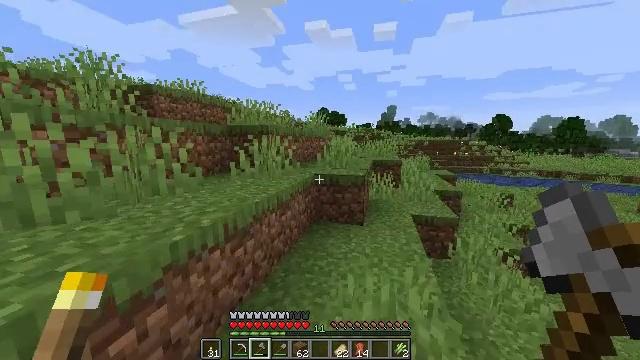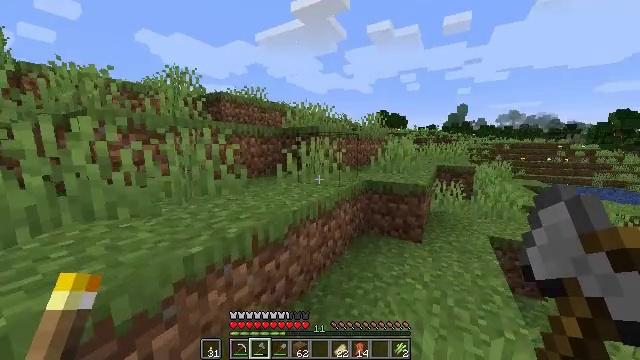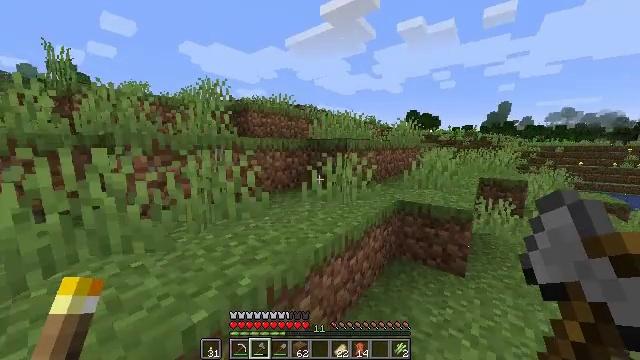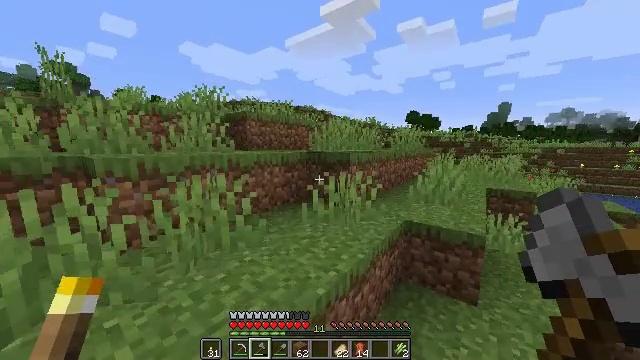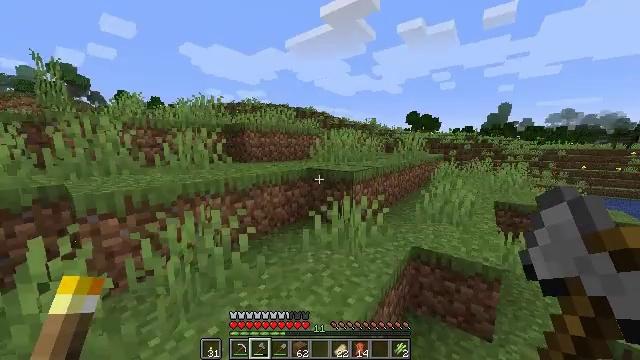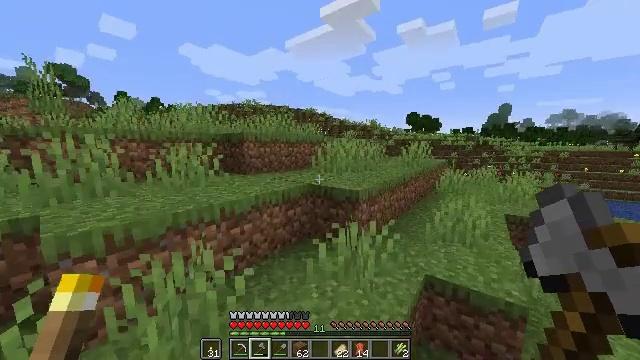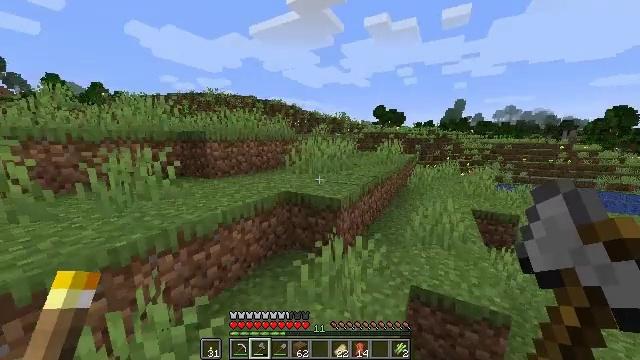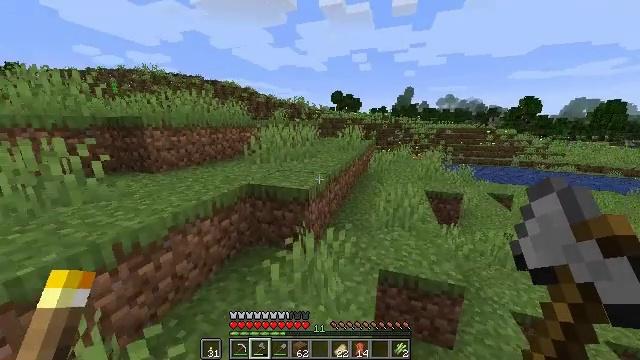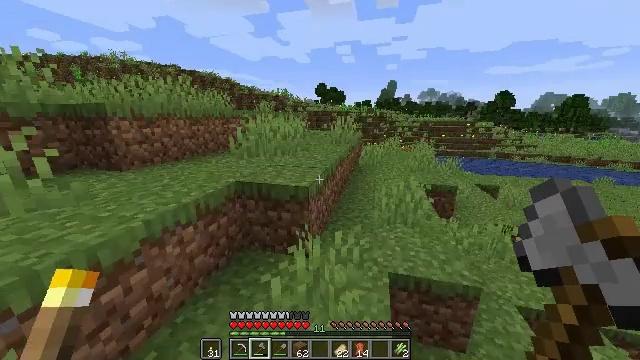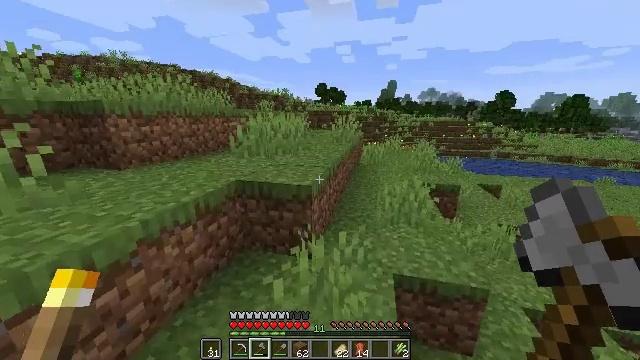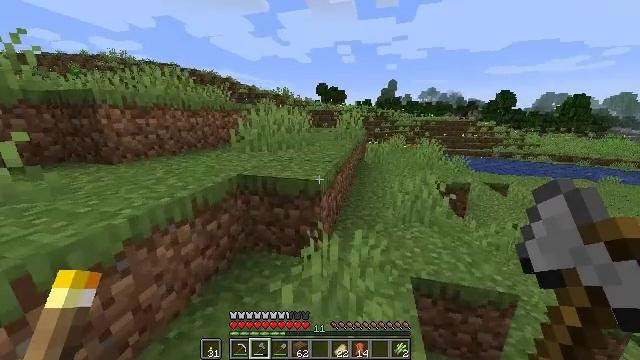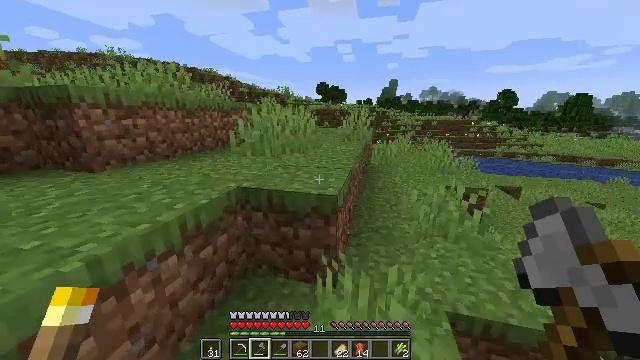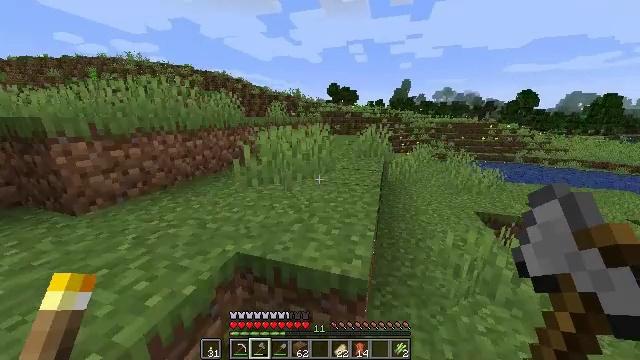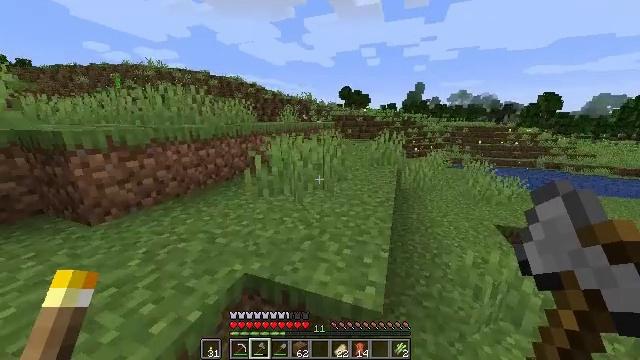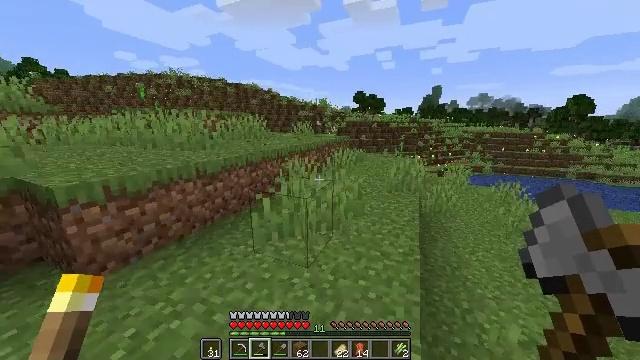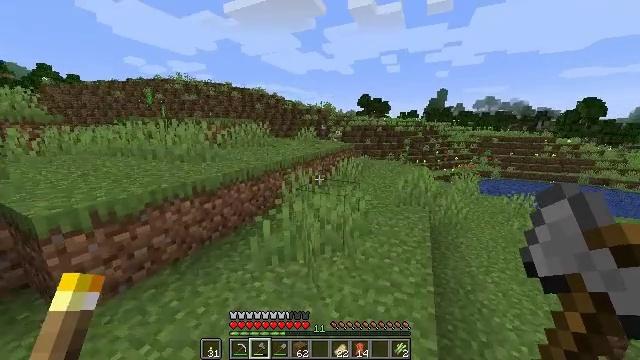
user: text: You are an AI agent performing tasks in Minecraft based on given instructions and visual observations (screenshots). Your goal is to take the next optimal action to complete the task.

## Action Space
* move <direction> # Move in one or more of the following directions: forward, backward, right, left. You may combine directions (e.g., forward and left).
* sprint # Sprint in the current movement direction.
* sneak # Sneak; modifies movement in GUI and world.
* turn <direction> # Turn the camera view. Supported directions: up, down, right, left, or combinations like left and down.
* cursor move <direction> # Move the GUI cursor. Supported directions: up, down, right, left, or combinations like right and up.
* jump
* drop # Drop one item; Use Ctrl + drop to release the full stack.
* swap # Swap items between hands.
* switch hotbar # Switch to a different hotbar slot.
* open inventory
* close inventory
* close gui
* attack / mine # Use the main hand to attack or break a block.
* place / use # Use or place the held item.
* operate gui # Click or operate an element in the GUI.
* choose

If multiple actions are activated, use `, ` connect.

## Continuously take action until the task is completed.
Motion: motion action
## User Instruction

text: Attack the sunflower to harvest it.
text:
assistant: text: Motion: move forward, sprint, turn left, jump
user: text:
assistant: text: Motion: move forward and move left, sprint, turn left, jump
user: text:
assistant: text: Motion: move forward and move left, sprint, jump
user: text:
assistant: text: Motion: move forward and move left, sprint, jump
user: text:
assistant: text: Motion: move forward and move left, sprint, jump
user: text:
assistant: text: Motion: move forward and move left, sprint, turn right and down, jump
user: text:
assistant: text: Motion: move forward, sprint, turn right and down, jump
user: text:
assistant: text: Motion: move forward, sprint, turn right and down, jump
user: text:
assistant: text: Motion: move forward, sprint, jump
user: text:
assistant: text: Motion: move forward, sprint, jump
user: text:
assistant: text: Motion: move forward, sprint, jump
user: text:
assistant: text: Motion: move forward, sprint, turn left, jump
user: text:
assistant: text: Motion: move forward, sprint, turn left, jump
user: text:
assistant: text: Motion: move forward, sprint, turn left, jump
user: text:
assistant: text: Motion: move forward, sprint, turn left, jump
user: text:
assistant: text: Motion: move forward, sprint, jump
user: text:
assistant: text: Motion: move forward, sprint, turn right, jump
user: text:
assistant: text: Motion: move forward, sprint, turn right, jump
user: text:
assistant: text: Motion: move forward, sprint, turn right and down, jump
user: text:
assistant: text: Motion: move forward, sprint, jump
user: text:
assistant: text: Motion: move forward, sprint, turn down, jump
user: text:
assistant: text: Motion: move forward, sprint, jump
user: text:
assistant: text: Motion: move forward, sprint, jump
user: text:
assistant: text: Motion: move forward, sprint, jump
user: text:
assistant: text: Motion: move forward, sprint, turn right and down, jump
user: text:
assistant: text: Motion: move forward, sprint, turn right and down, jump
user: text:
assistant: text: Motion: move forward, sprint, turn left, jump
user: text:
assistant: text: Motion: move forward, sprint, turn left and up, jump
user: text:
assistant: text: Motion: move forward, sprint, turn left and up, jump
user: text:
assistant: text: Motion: move forward, sprint, turn left and up, jump